Interaction volume radius: 5 \u00c5
Interaction volume height: 10 \u00c5
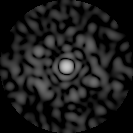
Disorder parameter: 0.8366